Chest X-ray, AP view. Patient: 47 years old, sex F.
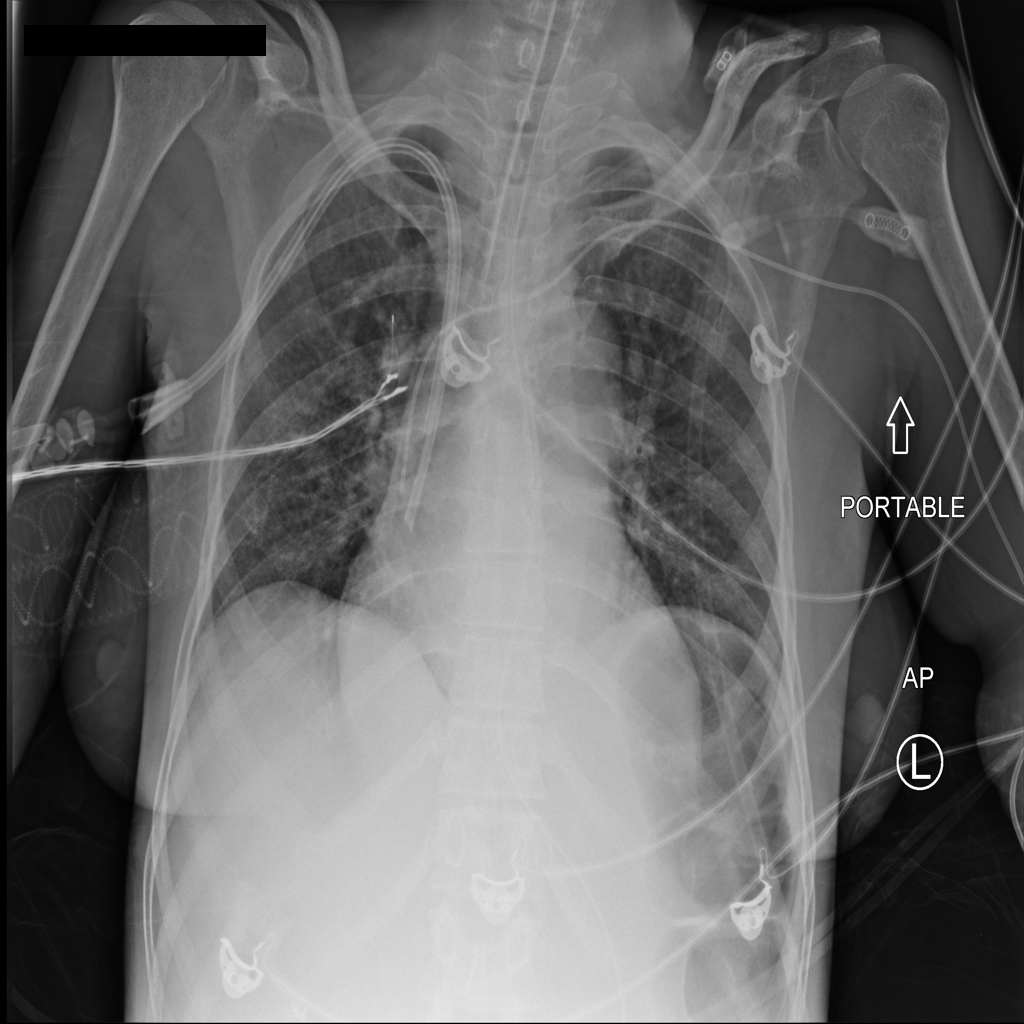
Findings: Infiltration